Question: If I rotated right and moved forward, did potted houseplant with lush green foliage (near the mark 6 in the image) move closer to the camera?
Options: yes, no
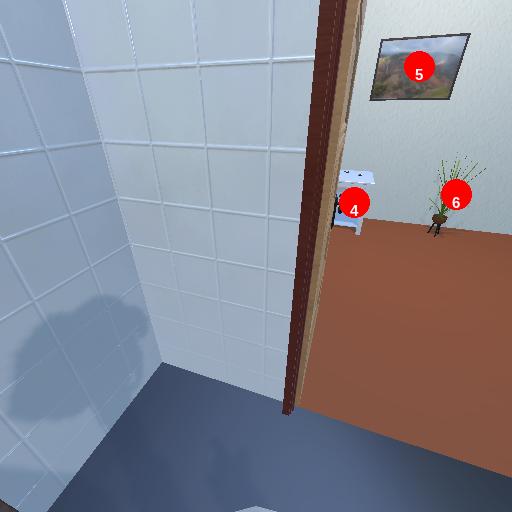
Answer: yes